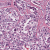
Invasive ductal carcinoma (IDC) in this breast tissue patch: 1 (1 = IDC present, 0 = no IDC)